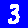
Digit: 3